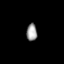
Tissue: lung
Cell type: Epithelial cells
Senescence score: 0.165
Nuclear area (px): 182
Mean DAPI intensity: 153.725